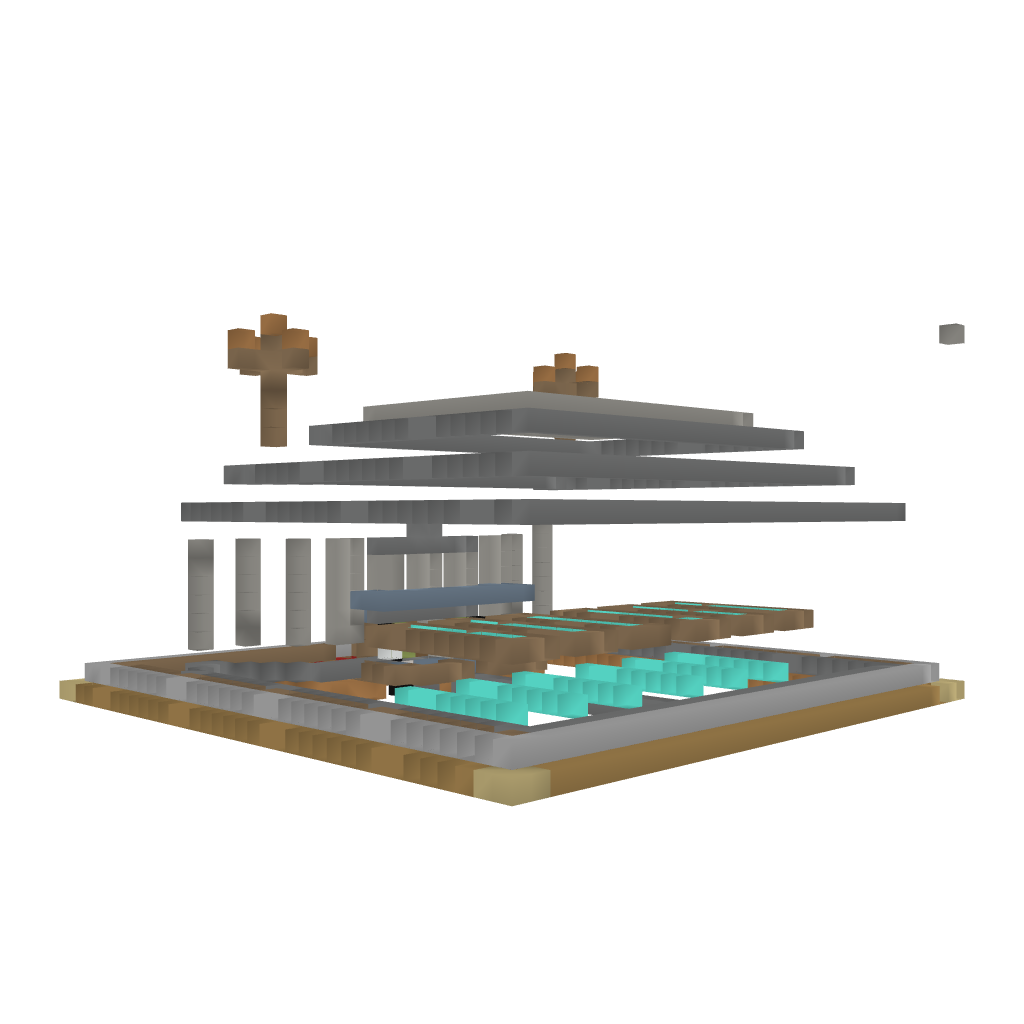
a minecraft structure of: FGN Shop